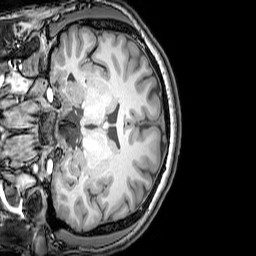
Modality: T1w
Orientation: coronal
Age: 22
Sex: male
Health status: healthy
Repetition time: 0.081 s
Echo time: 0.037 s